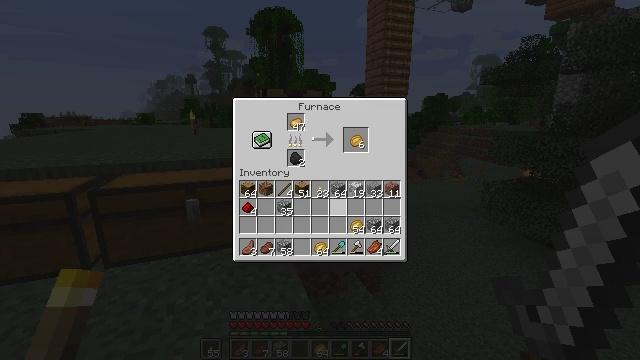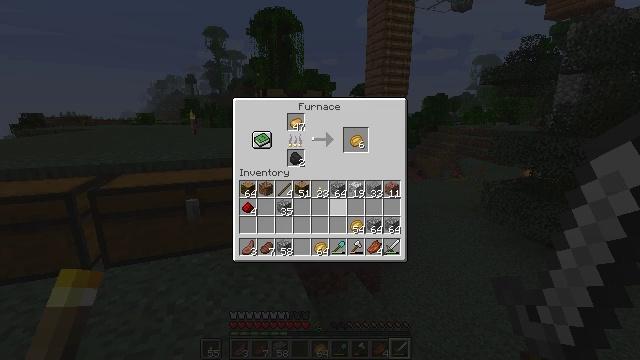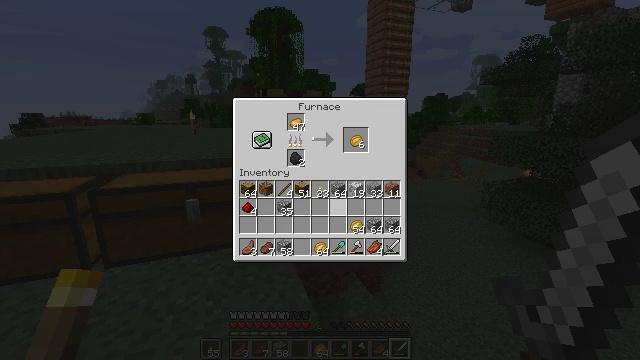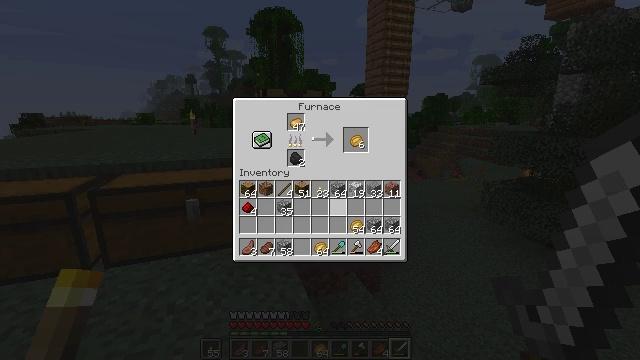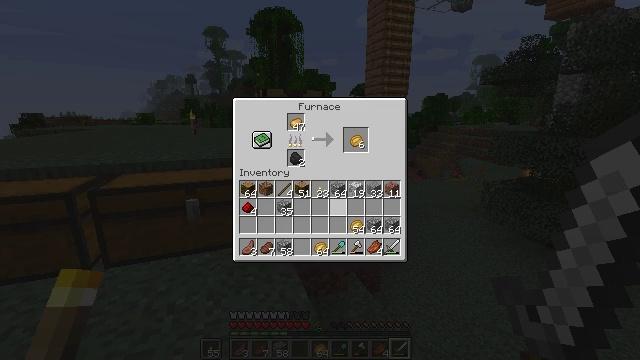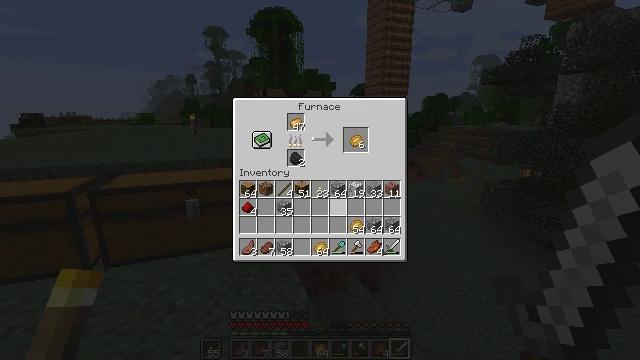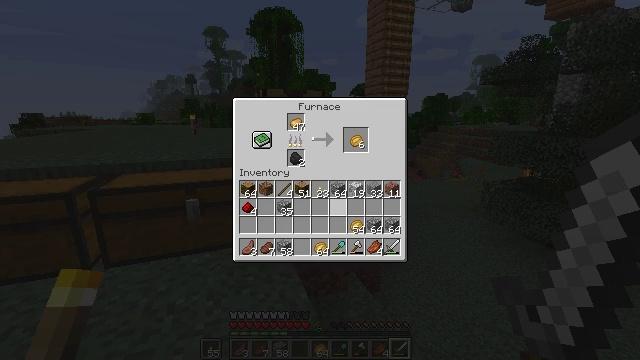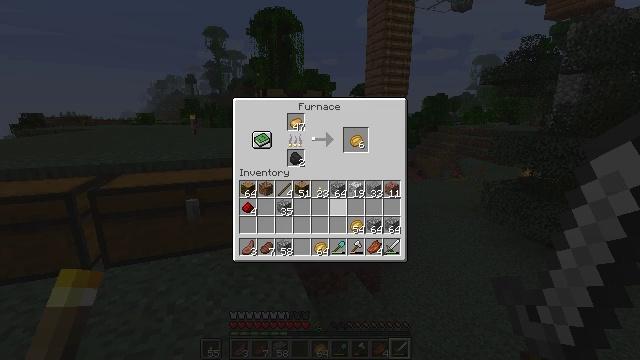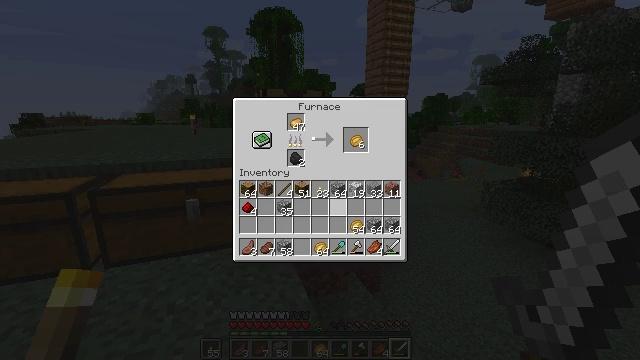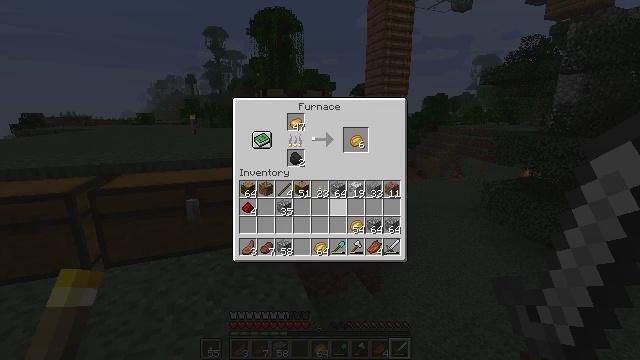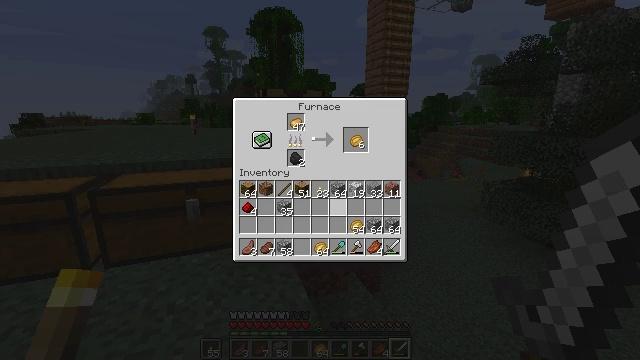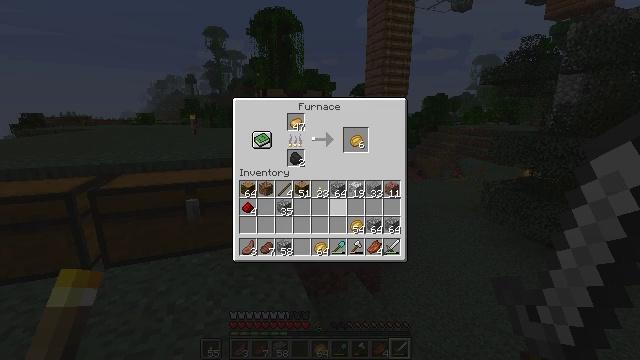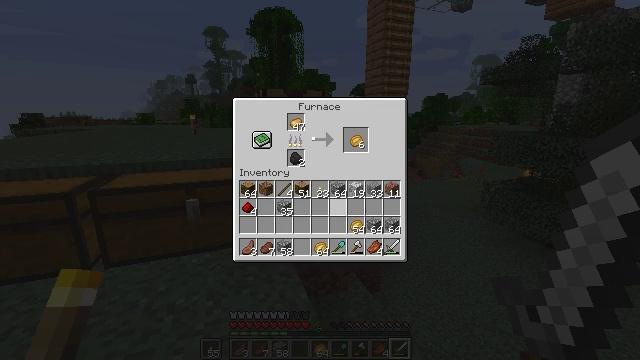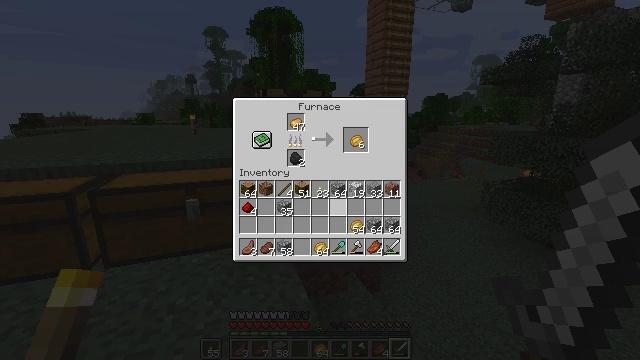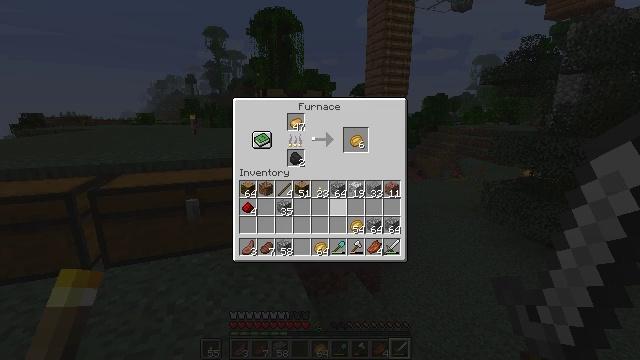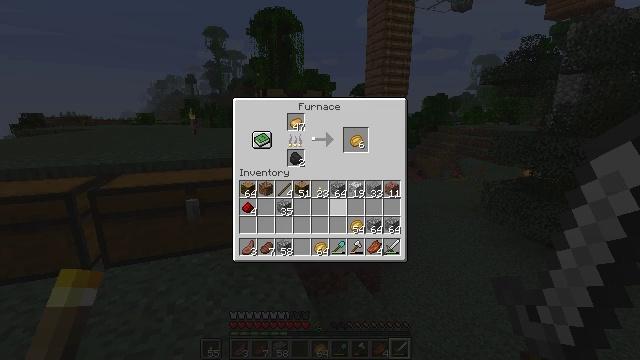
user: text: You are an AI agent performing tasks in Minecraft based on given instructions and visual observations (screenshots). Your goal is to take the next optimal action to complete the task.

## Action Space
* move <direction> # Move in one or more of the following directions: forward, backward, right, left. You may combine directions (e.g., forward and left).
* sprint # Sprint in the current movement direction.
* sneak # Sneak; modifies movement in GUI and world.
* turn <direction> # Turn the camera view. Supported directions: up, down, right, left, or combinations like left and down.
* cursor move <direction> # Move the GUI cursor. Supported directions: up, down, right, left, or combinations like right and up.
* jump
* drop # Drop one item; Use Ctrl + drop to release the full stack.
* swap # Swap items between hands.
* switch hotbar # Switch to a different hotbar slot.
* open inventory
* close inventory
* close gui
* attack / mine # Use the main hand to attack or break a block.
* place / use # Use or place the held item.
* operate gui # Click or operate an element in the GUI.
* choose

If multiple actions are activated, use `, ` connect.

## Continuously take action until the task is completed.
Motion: motion action
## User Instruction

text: Cook a potato in the furnace.
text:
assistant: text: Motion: no_op
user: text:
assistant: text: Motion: no_op
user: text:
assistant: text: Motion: no_op
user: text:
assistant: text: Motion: no_op
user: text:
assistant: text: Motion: no_op
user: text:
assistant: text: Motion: no_op
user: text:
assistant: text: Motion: no_op
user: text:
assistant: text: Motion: no_op
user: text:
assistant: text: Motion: no_op
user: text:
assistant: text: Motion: no_op
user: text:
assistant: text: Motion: no_op
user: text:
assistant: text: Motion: no_op
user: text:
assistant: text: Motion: no_op
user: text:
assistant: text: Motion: no_op
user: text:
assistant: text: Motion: no_op
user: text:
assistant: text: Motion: no_op
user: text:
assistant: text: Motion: no_op
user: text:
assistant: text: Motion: no_op
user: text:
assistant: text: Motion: no_op
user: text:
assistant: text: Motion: no_op
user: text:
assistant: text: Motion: no_op
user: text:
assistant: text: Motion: no_op
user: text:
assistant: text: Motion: no_op
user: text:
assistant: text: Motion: no_op
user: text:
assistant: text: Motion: no_op
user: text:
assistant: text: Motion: no_op
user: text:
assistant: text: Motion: no_op
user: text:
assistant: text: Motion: no_op
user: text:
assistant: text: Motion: no_op
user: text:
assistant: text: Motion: no_op